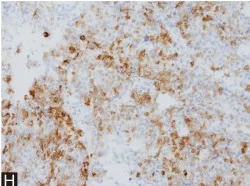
Histological surgical specimens. Hepatocyte.
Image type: pathology (immunostaining)